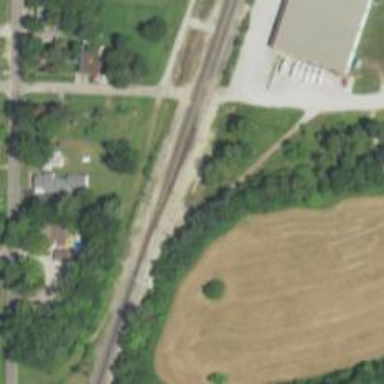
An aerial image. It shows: Railway spur junction.